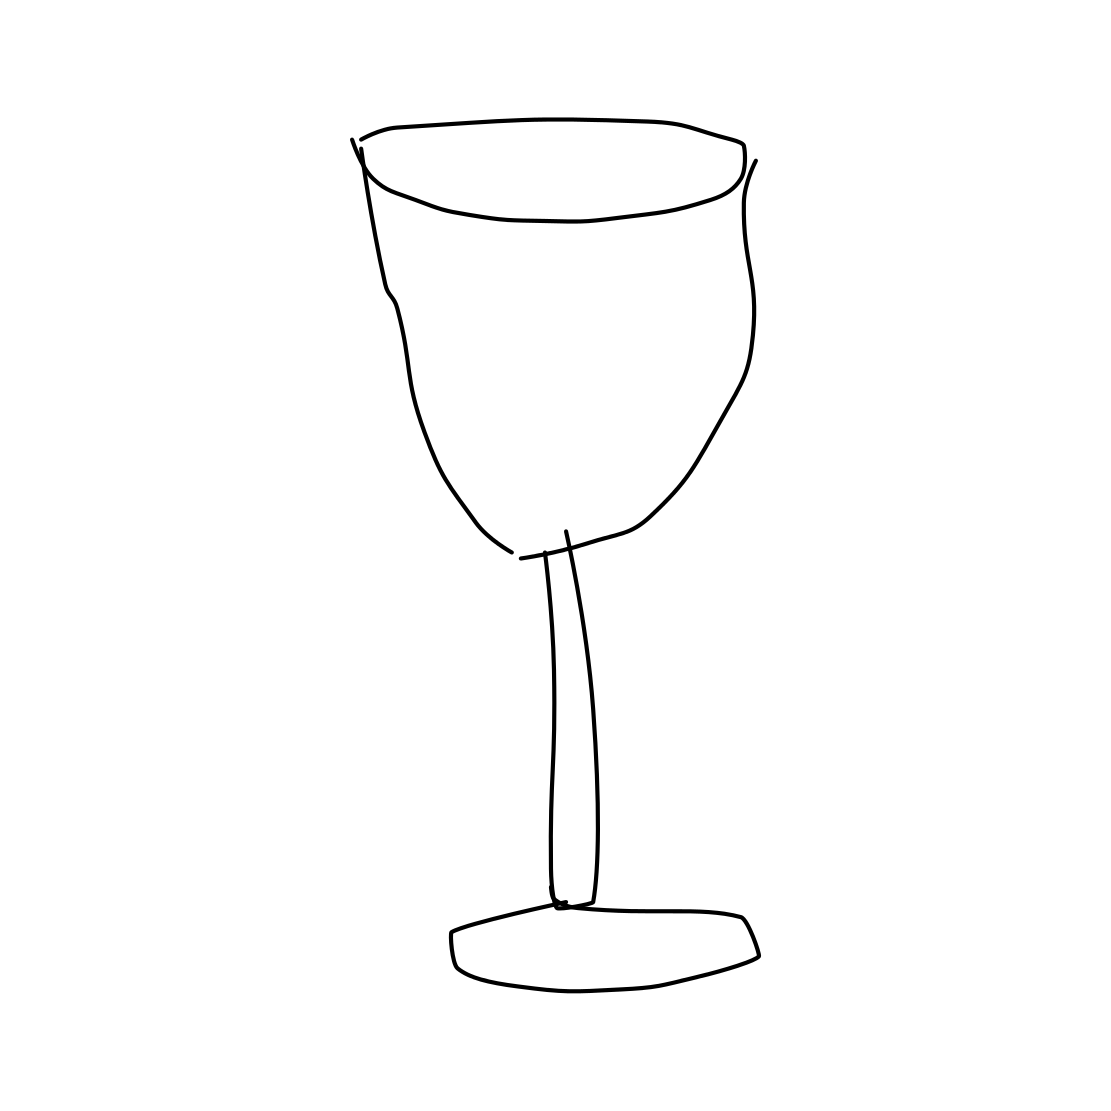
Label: wineglass